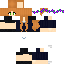
A female human skin with medium skin, wearing brown long hair dressed in a blue hoodie and black pants, featuring a closed mouth.